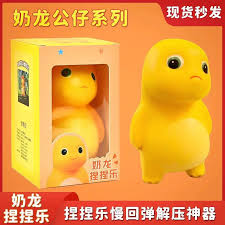
Label: nailong